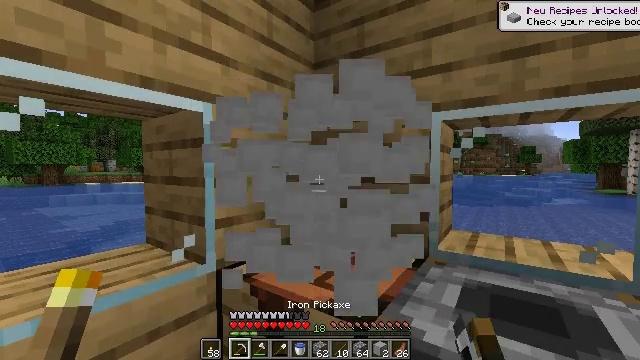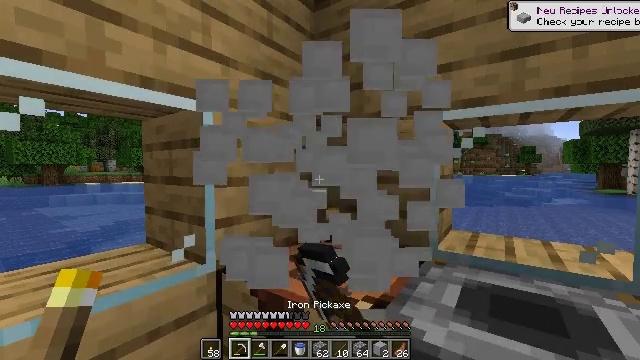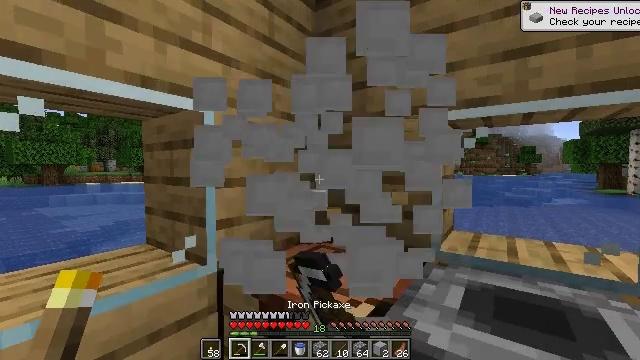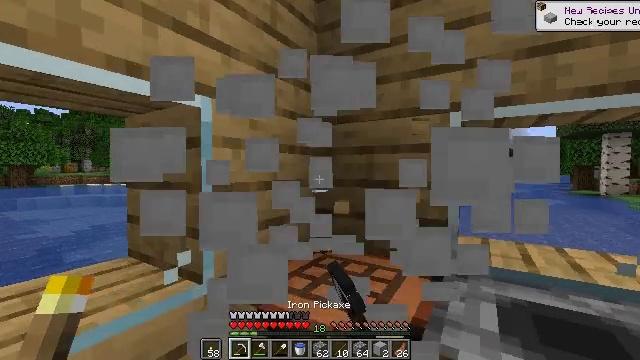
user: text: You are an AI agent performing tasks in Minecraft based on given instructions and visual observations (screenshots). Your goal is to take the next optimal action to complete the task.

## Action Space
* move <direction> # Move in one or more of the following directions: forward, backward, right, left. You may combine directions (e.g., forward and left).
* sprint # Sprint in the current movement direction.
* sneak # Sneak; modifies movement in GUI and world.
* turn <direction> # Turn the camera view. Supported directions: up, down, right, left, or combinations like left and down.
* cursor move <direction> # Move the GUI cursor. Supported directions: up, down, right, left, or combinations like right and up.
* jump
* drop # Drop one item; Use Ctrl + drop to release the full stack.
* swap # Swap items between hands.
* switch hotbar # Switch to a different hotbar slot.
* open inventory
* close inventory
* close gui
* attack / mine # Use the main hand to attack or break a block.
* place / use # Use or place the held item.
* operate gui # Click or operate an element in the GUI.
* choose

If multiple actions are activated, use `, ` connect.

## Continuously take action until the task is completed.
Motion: motion action
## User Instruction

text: Mine the smooth stone.
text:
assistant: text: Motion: attack / mine
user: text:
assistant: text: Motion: move forward and move left, attack / mine
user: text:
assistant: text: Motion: move forward and move left, turn right
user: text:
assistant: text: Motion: no_op